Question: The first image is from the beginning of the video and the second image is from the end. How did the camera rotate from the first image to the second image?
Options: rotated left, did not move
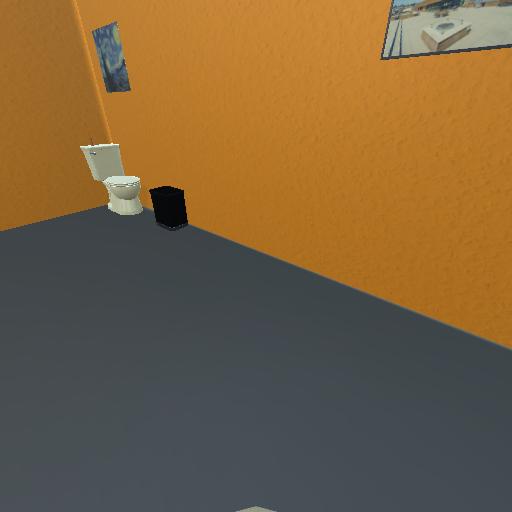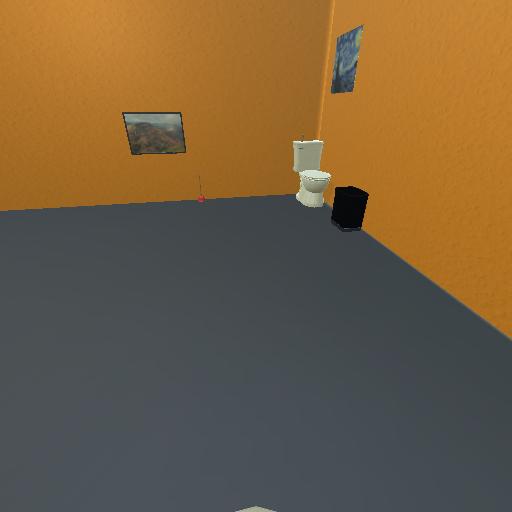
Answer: rotated left